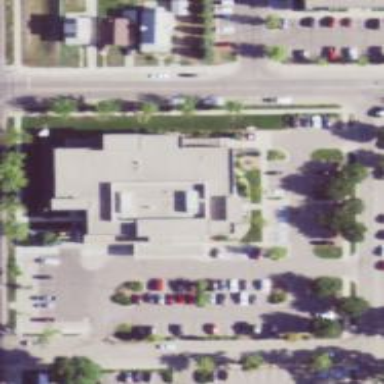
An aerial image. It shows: Clinic building offering healthcare services.